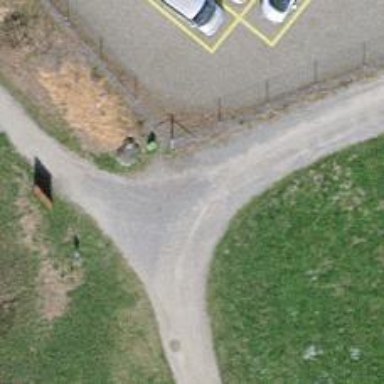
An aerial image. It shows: Gravel track.